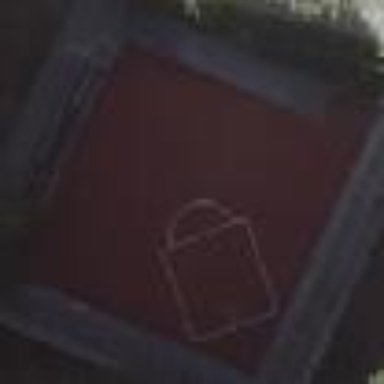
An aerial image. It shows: Basketball court on pitch.